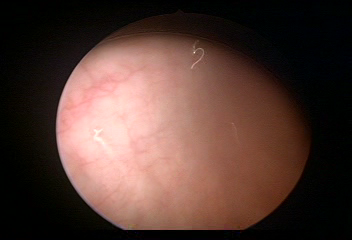
Modality: WLC
Class: Normal mucosa
Bladder cancer association: No